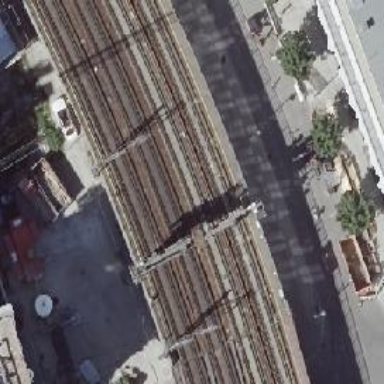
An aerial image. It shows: Viaduct bridge for light rail system with electrified rails. The railway is equipped with ballastless tracks.